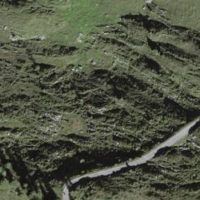
EUNIS habitat code: 26
Species observed at this site:
Parnassia palustris